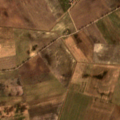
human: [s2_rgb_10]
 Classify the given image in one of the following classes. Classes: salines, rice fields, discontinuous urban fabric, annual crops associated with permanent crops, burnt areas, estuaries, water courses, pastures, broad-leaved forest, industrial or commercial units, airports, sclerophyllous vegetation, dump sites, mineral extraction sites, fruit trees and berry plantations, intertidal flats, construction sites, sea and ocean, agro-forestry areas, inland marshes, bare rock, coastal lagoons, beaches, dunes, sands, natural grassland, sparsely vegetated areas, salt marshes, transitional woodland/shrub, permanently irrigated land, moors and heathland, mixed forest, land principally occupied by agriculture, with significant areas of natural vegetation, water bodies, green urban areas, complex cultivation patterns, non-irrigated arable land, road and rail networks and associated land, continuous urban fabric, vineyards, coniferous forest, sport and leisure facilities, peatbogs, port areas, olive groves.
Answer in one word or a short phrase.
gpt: non-irrigated arable land, complex cultivation patterns